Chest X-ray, PA view. Patient: 37 years old, sex F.
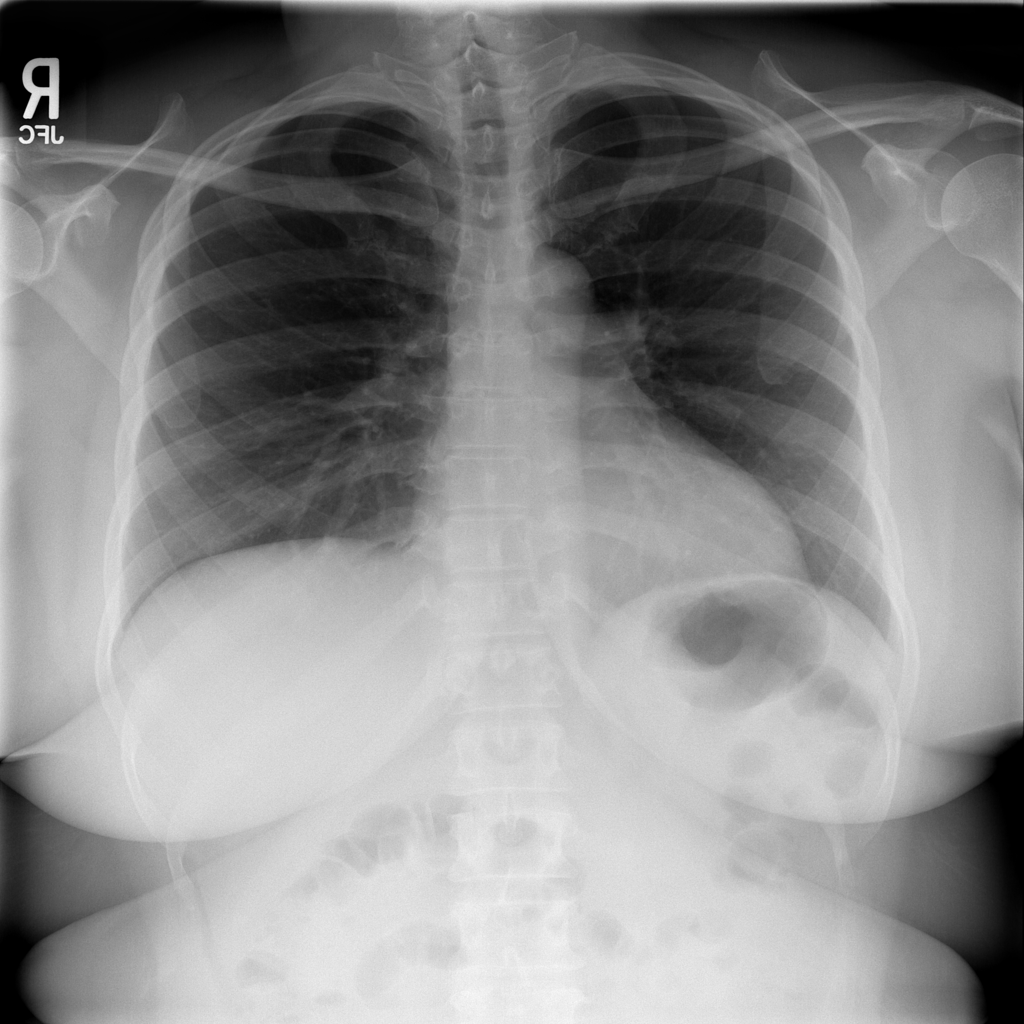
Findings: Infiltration